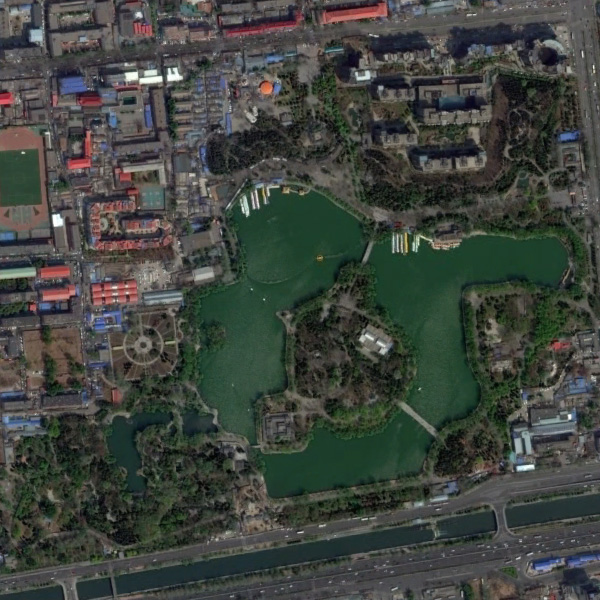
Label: Park